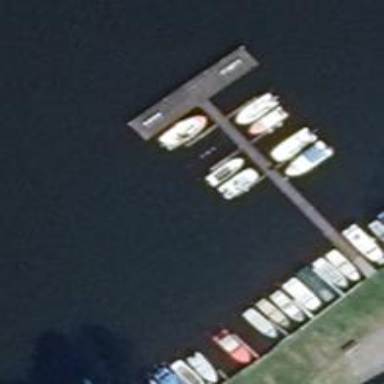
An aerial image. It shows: Man-made pier.